Question: I have hacked up an AJAX sign-in dialog for my MVC application.
I am now adding support for 3rd party authentication using oauth. Oauth is "incompatible with AJAX" (<URL>, so I have to use forms.
I want my icons to appear in a row next to my other auth options, like this:

I find CSS unintuitive, so the easiest way I could think of to accomplish this formatting and keep it responsive is putting the form with its submit buttons in the "tabs" div that is styled with Bootstrap:
'''
<ul id="tabs" class="nav nav-tabs" data-tabs="tabs">
<li><a href="#red" data-toggle="tab">Sign In</a></li>
<li><a href="#orange" data-toggle="tab">New Account</a></li>
<li><span class="externalLoginText">Or login with:</span></li>
@{
using (Html.BeginForm("ExternalLogin", "Account", new { ReturnUrl = ViewBag.returnUrl }))
{
@Html.AntiForgeryToken()
<button class="externalLoginButton" type="submit" id="Google" name="provider" value="Google" title="Log in using your Google account"><img class="externalLoginIcon" src="~/Images/google_plus.png" /></button>
<button class="externalLoginButton" type="submit" id="LinkedIn" name="provider" value="LinkedIn" title="Log in using your LinkedIn account"><img class="externalLoginIcon" src="~/Images/linkedin.png" /></button>
<button class="externalLoginButton" type="submit" id="Facebook" name="provider" value="Facebook" title="Log in using your Facebook account"><img class="externalLoginIcon" src="~/Images/facebook.png" /></button>
}
}
</ul>
'''
It works in Chrome.
Is this likely to cause rendering problems on older browsers (nesting the form in a "ul" element)?
How do I improve this code? I know I can create a hidden form and wire up submit using JQuery. Is that the best way?
My other thought was to spoof a form submit using JQuery, (<URL> but the 3rd party login requires a server-side redirect and it wasn't obvious to me how to wire that up in the context of a spoofed form submit.
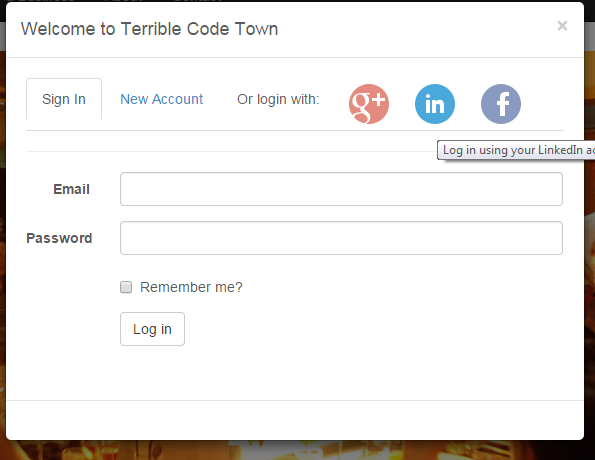
Answer: The markup you've provided isnt valid and will possibly cause you issues on various older browsers. The following is fairly similar and shouldnt require much change.
'''
@{
using (Html.BeginForm("ExternalLogin", "Account", new { ReturnUrl = ViewBag.returnUrl }))
{
@Html.AntiForgeryToken()
<ul id="tabs" class="nav nav-tabs" data-tabs="tabs">
<li><a href="#red" data-toggle="tab">Sign In</a></li>
<li><a href="#orange" data-toggle="tab">New Account</a></li>
<li><span class="externalLoginText">Or login with:</span></li>
<li class="externalLoginTab"><button class="externalLoginButton" type="submit" id="Google" name="provider" value="Google" title="Log in using your Google account"><img class="externalLoginIcon" src="~/Images/google_plus.png" /></button></li>
<li class="externalLoginTab"><button class="externalLoginButton" type="submit" id="LinkedIn" name="provider" value="LinkedIn" title="Log in using your LinkedIn account"><img class="externalLoginIcon" src="~/Images/linkedin.png" /></button></li>
<li class="externalLoginTab"><button class="externalLoginButton" type="submit" id="Facebook" name="provider" value="Facebook" title="Log in using your Facebook account"><img class="externalLoginIcon" src="~/Images/facebook.png" /></button></li>
</ul>
}
}
'''
Then you'll probably want to unset various styles of the default tag for your social buttons.
'''
.externalLoginTab {
border: 0;
[....]
}
'''
In my opinion using javascript to provide this functionality is overkill. What you've already created is sufficient. <URL>